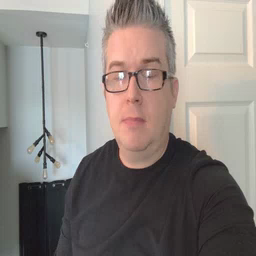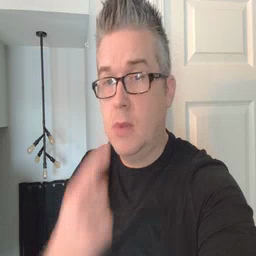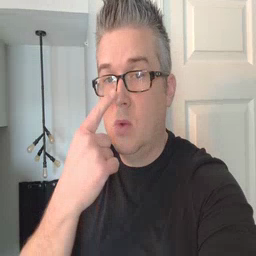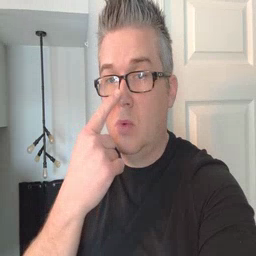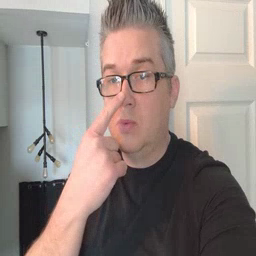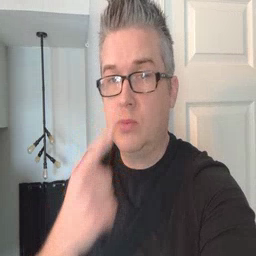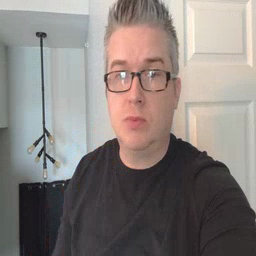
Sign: nose